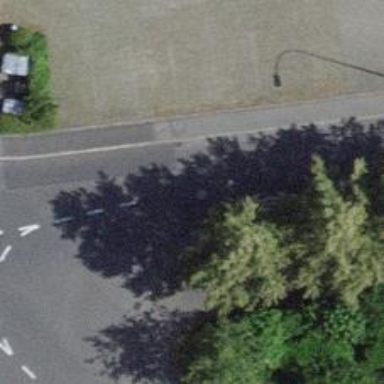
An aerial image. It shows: Kerb barrier.